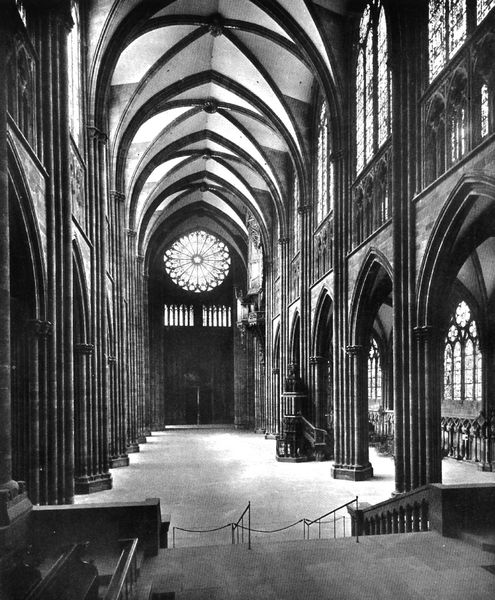
Titel: Langhaus des Straßburger Münsters
Standort: Straßburg, Münster (EU - F)
Schlagwörter: fenster, licht, pfeiler, raum, säulen, architektur, innenraum, kirche, gotik, schiff, schiffe, leer, bank, empore, treppe, geländer, foto, fotografie, bögen, gang, arkade, gewölbe, balustrade, dom, schwarzweiß, münster, arkaden, bänke, kathedrale, langhaus, kirchenschiff, mittelschiff, dienste, gotisch, kanzel, querhaus, rosette, seitenschiff, spitzbogen, absperrung, gerippe, hallenkirche, vierpass, oberlichter, nebenschiffe